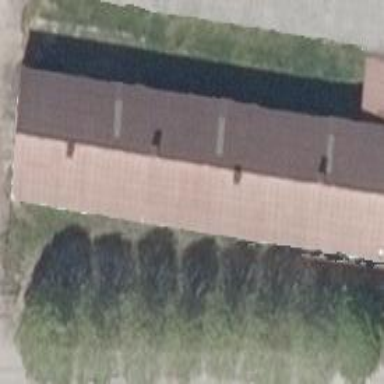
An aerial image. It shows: Farm auxiliary building.